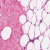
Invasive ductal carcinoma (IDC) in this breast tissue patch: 0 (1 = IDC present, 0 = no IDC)